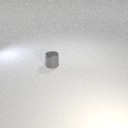
small gray metal cylinder